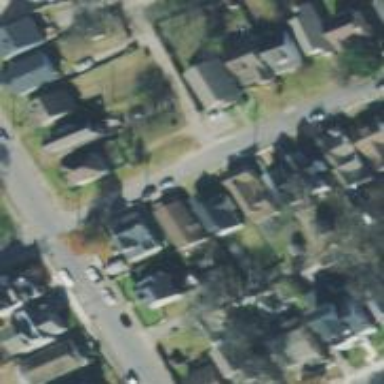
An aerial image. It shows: Alley classified as service road.